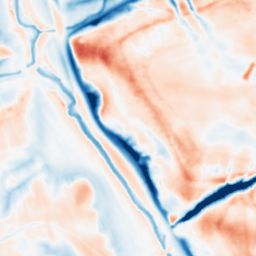
Category: multiscale
Decomposition family: dog
Decomposition parameters: sigma_low: 1
sigma_high: 10
Upsampling method: regularized
Upsampling parameters: scale: 2
lambda_reg: 0.01
Upsampling scale: 2